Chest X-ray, AP view. Patient: 73 years old, sex M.
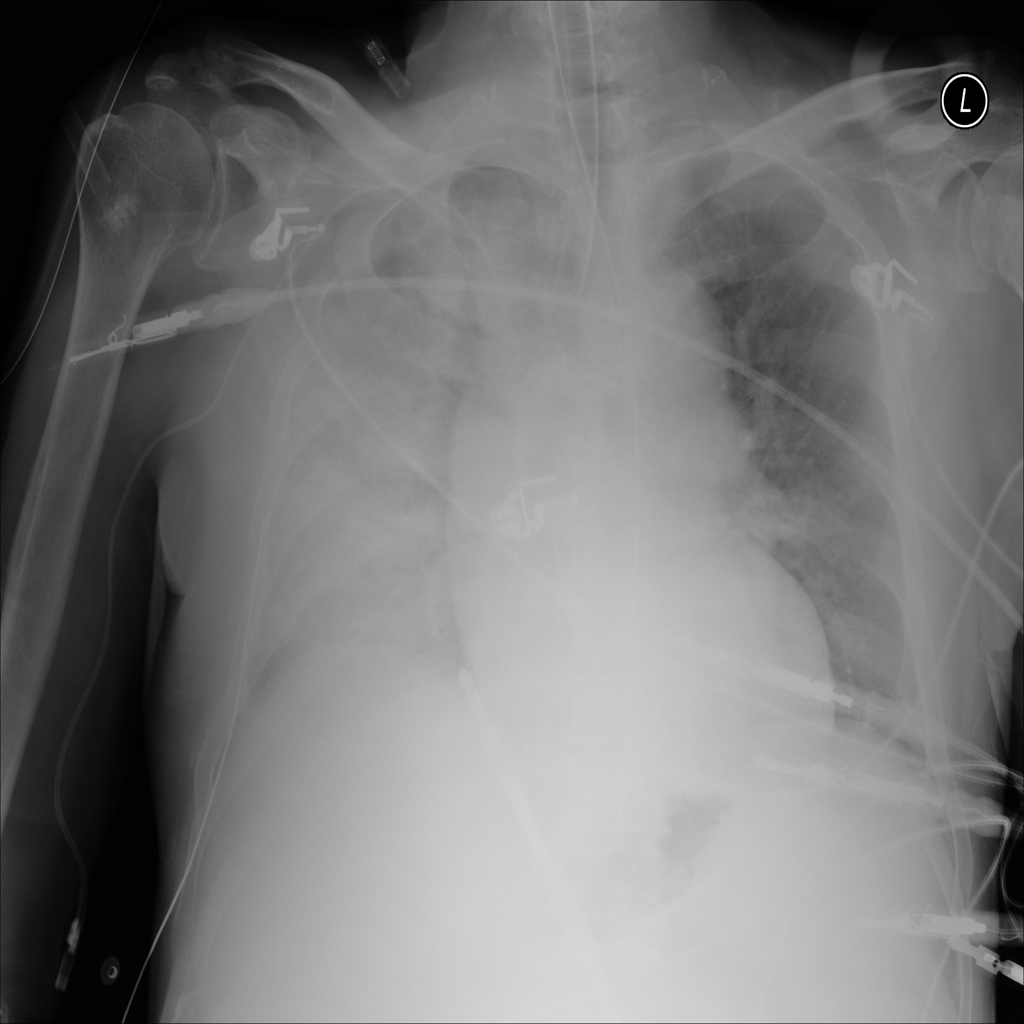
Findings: No Finding